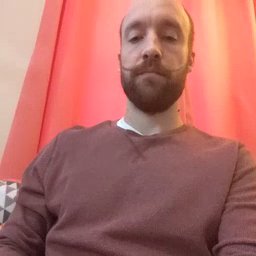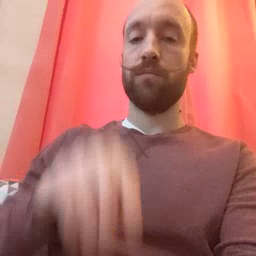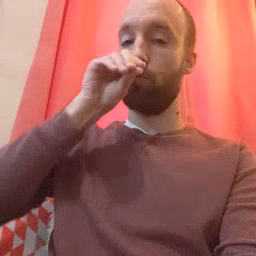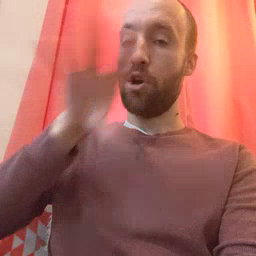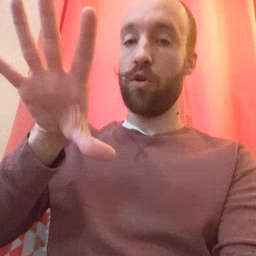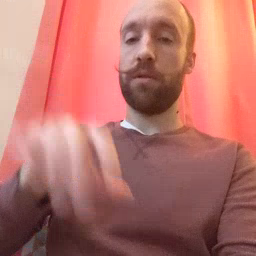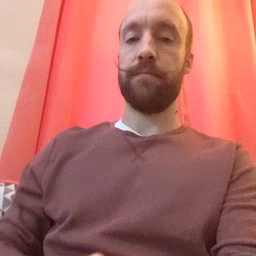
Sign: blow